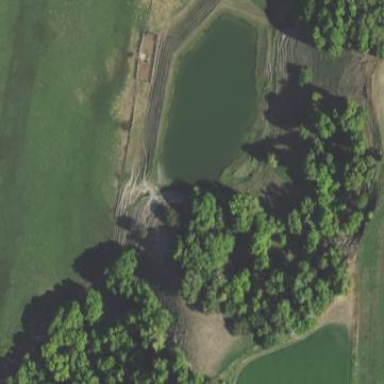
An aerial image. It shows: Pond surrounded by natural water.